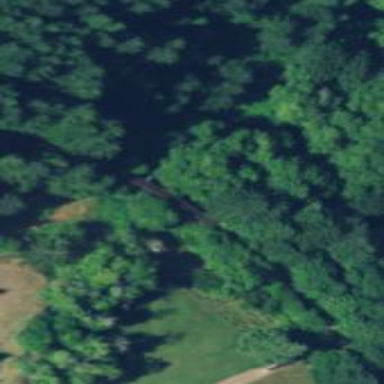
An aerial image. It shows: Disused railway bridge with trestle design.